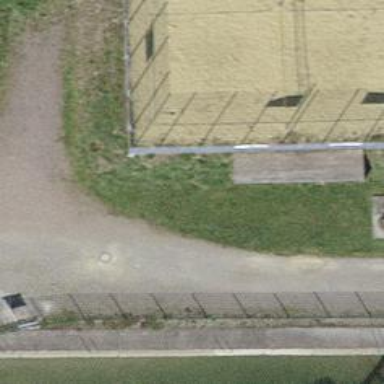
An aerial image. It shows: Sandy pitch for beach volleyball.